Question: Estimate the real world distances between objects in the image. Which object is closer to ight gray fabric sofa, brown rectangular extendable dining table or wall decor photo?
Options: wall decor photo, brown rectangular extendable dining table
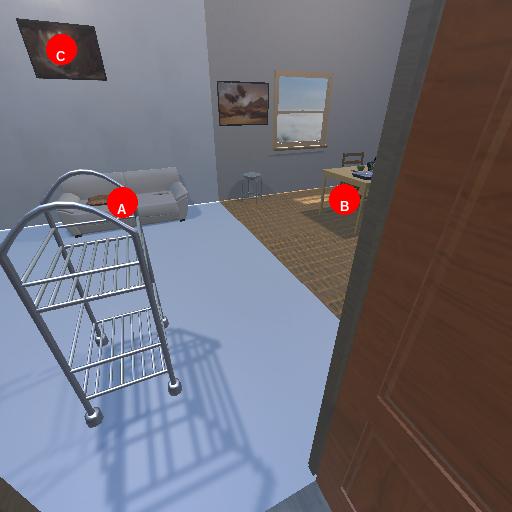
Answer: wall decor photo